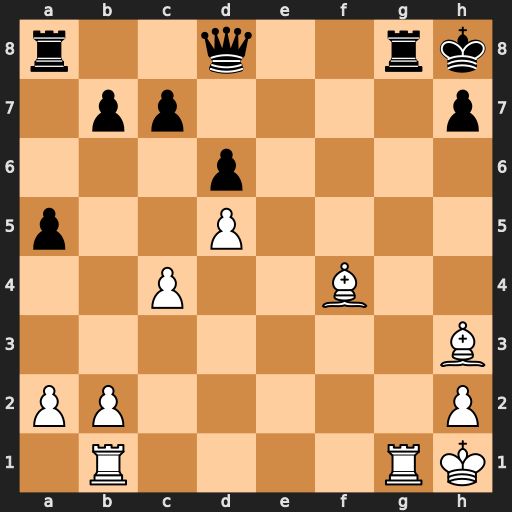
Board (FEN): r2q2rk/1pp4p/3p4/p2P4/2P2B2/7B/PP5P/1R4RK
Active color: w
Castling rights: -
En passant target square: -
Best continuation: Bd2 Rxg1+ Rxg1 Qf6 Bc3 Qxc3 bxc3